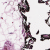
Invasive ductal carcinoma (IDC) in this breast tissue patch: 0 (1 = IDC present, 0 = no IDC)